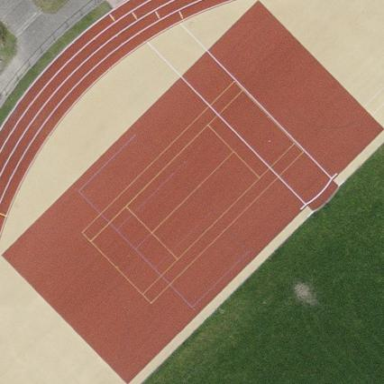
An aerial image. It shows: Multi-sport pitch with tartan surface.